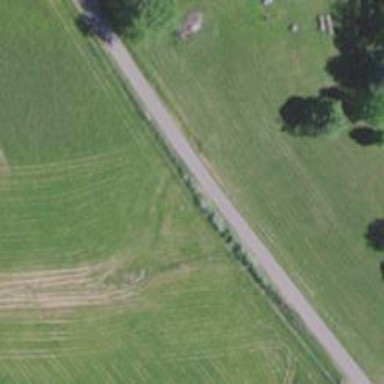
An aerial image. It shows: Abandoned railway adjacent to unclassified road.